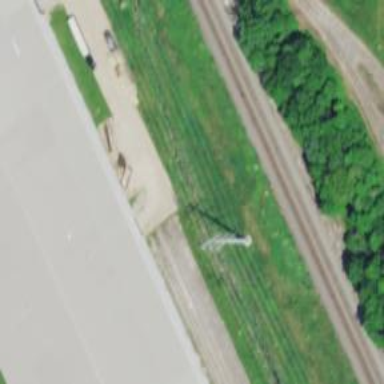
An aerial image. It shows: Power tower.